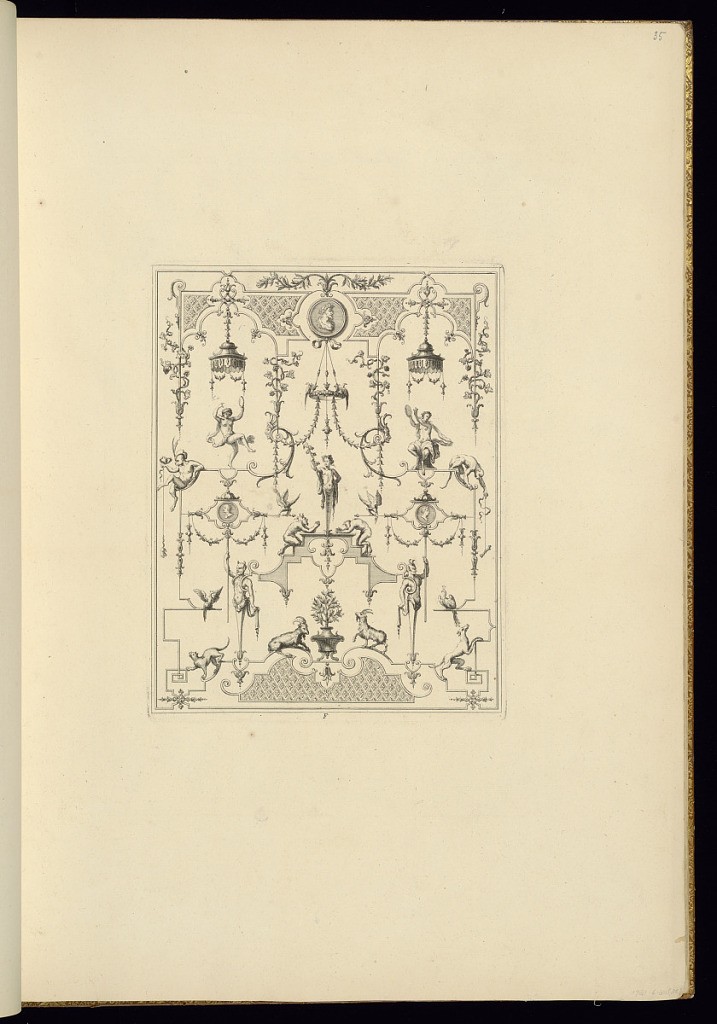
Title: Panel Design of Grotesque Ornamentation
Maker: Jean Berain, the elder, French, 1640-1711
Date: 1711
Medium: Engraving on laid paper
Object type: Bound print
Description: Panel of grotesque ornamentation with a term of Bacchus at the center under a baldachin. The composition also features a dancing, tambourine-playing bacchante and satyress, satyrs, goats, vines, monkeys (singeries), and other animals. The plate is lettered but not signed.